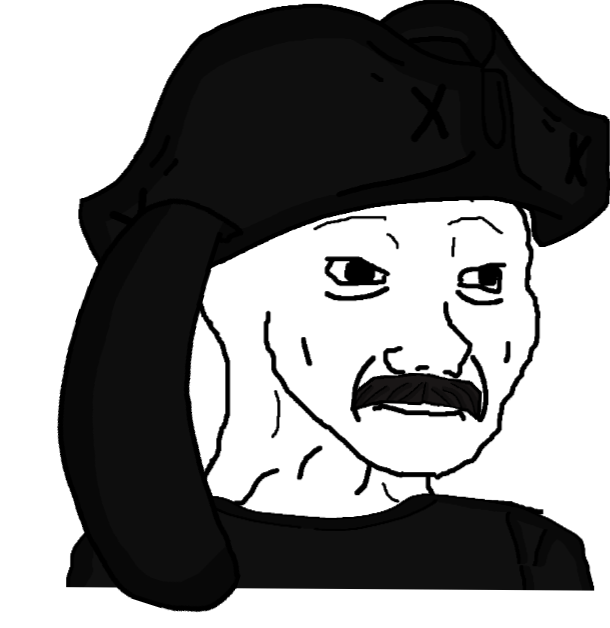
Label: 5_Doomer